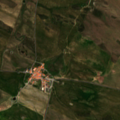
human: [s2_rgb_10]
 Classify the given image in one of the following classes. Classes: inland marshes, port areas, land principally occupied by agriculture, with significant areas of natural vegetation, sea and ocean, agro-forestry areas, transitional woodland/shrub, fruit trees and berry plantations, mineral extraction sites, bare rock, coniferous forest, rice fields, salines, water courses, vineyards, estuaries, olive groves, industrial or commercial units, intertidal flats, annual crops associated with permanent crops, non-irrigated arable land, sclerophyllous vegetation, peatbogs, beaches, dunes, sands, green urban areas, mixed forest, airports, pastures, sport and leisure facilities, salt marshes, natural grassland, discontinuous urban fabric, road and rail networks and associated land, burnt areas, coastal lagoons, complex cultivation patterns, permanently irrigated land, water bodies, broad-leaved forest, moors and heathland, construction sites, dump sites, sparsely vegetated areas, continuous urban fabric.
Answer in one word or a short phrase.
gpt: non-irrigated arable land, land principally occupied by agriculture, with significant areas of natural vegetation